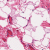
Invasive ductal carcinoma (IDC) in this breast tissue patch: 0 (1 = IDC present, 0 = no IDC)